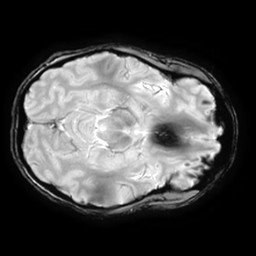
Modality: T2starw
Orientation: axial
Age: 31
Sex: female
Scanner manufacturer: ge
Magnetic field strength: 3 T
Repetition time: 0.65 s
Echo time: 0.02 s